Question: So I have an output from an ajax response call
You can view the image here:
This is the output from: 'console.log(data)' but I don't know how to access these values? Any help?
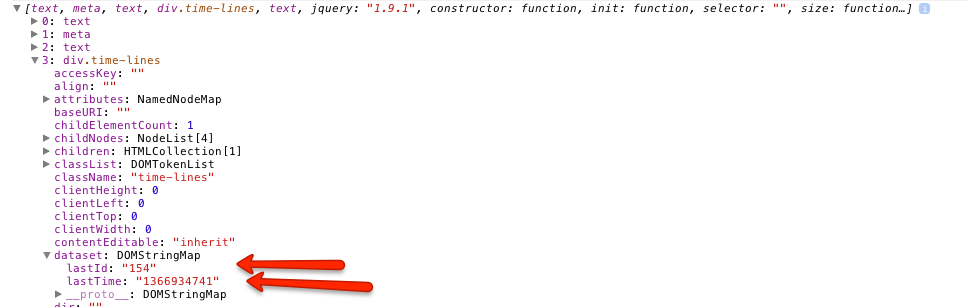
Answer: 'dataset' is the HTML5 way to store data. Its pretty much a property that is available on any node and get get accessed like
'''
MyjQueryCollection[ 3 ].dataset.lastId;
'''
You need to grab the underlaying , you cannot access that property on a jQuery object/collection directly, since it does not get abstracted by jQuery. This is accomplished by referencing the indexed value of the node here.